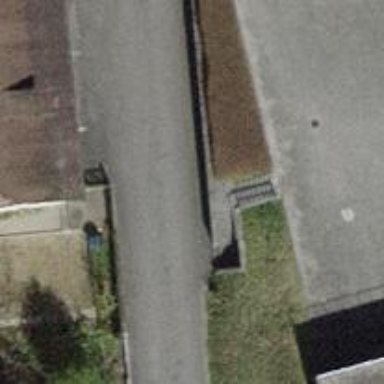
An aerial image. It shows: Road with steps.